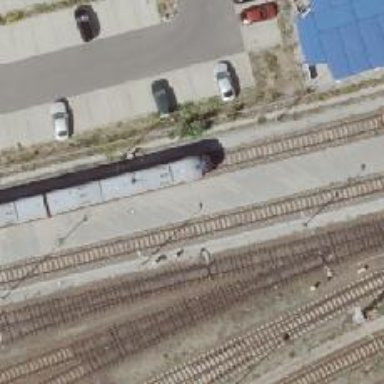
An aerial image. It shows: Abandoned railway spur.